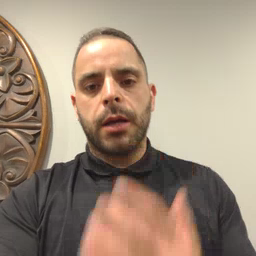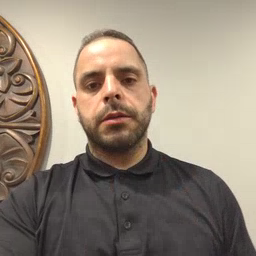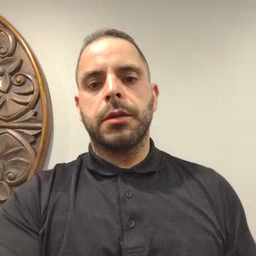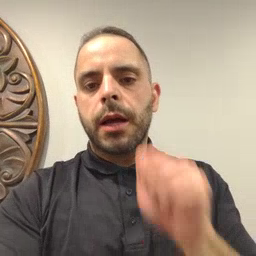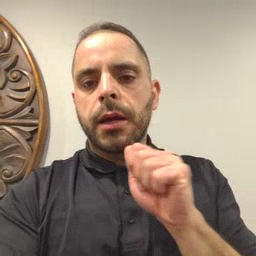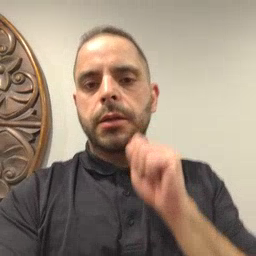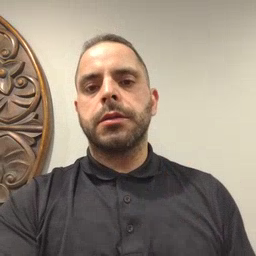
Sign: aunt